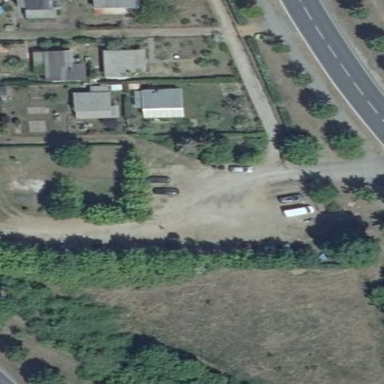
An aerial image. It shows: Parking area with surface.